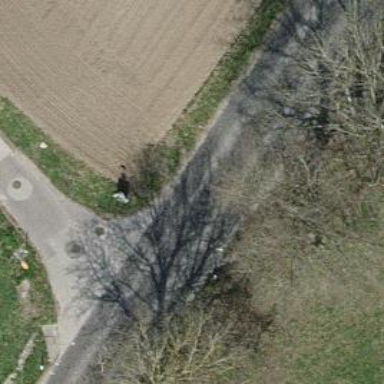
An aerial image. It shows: Tertiary road.